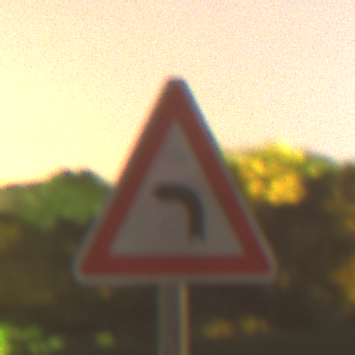
Verkehrszeichen: KurveLinks
Umgebung: Outdoor, Suburban
Tageszeit: Night
Wetter: Clear
Licht: Artificial
Jahreszeit: NotSpecified
Kontrast: MediumContrast